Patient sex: M
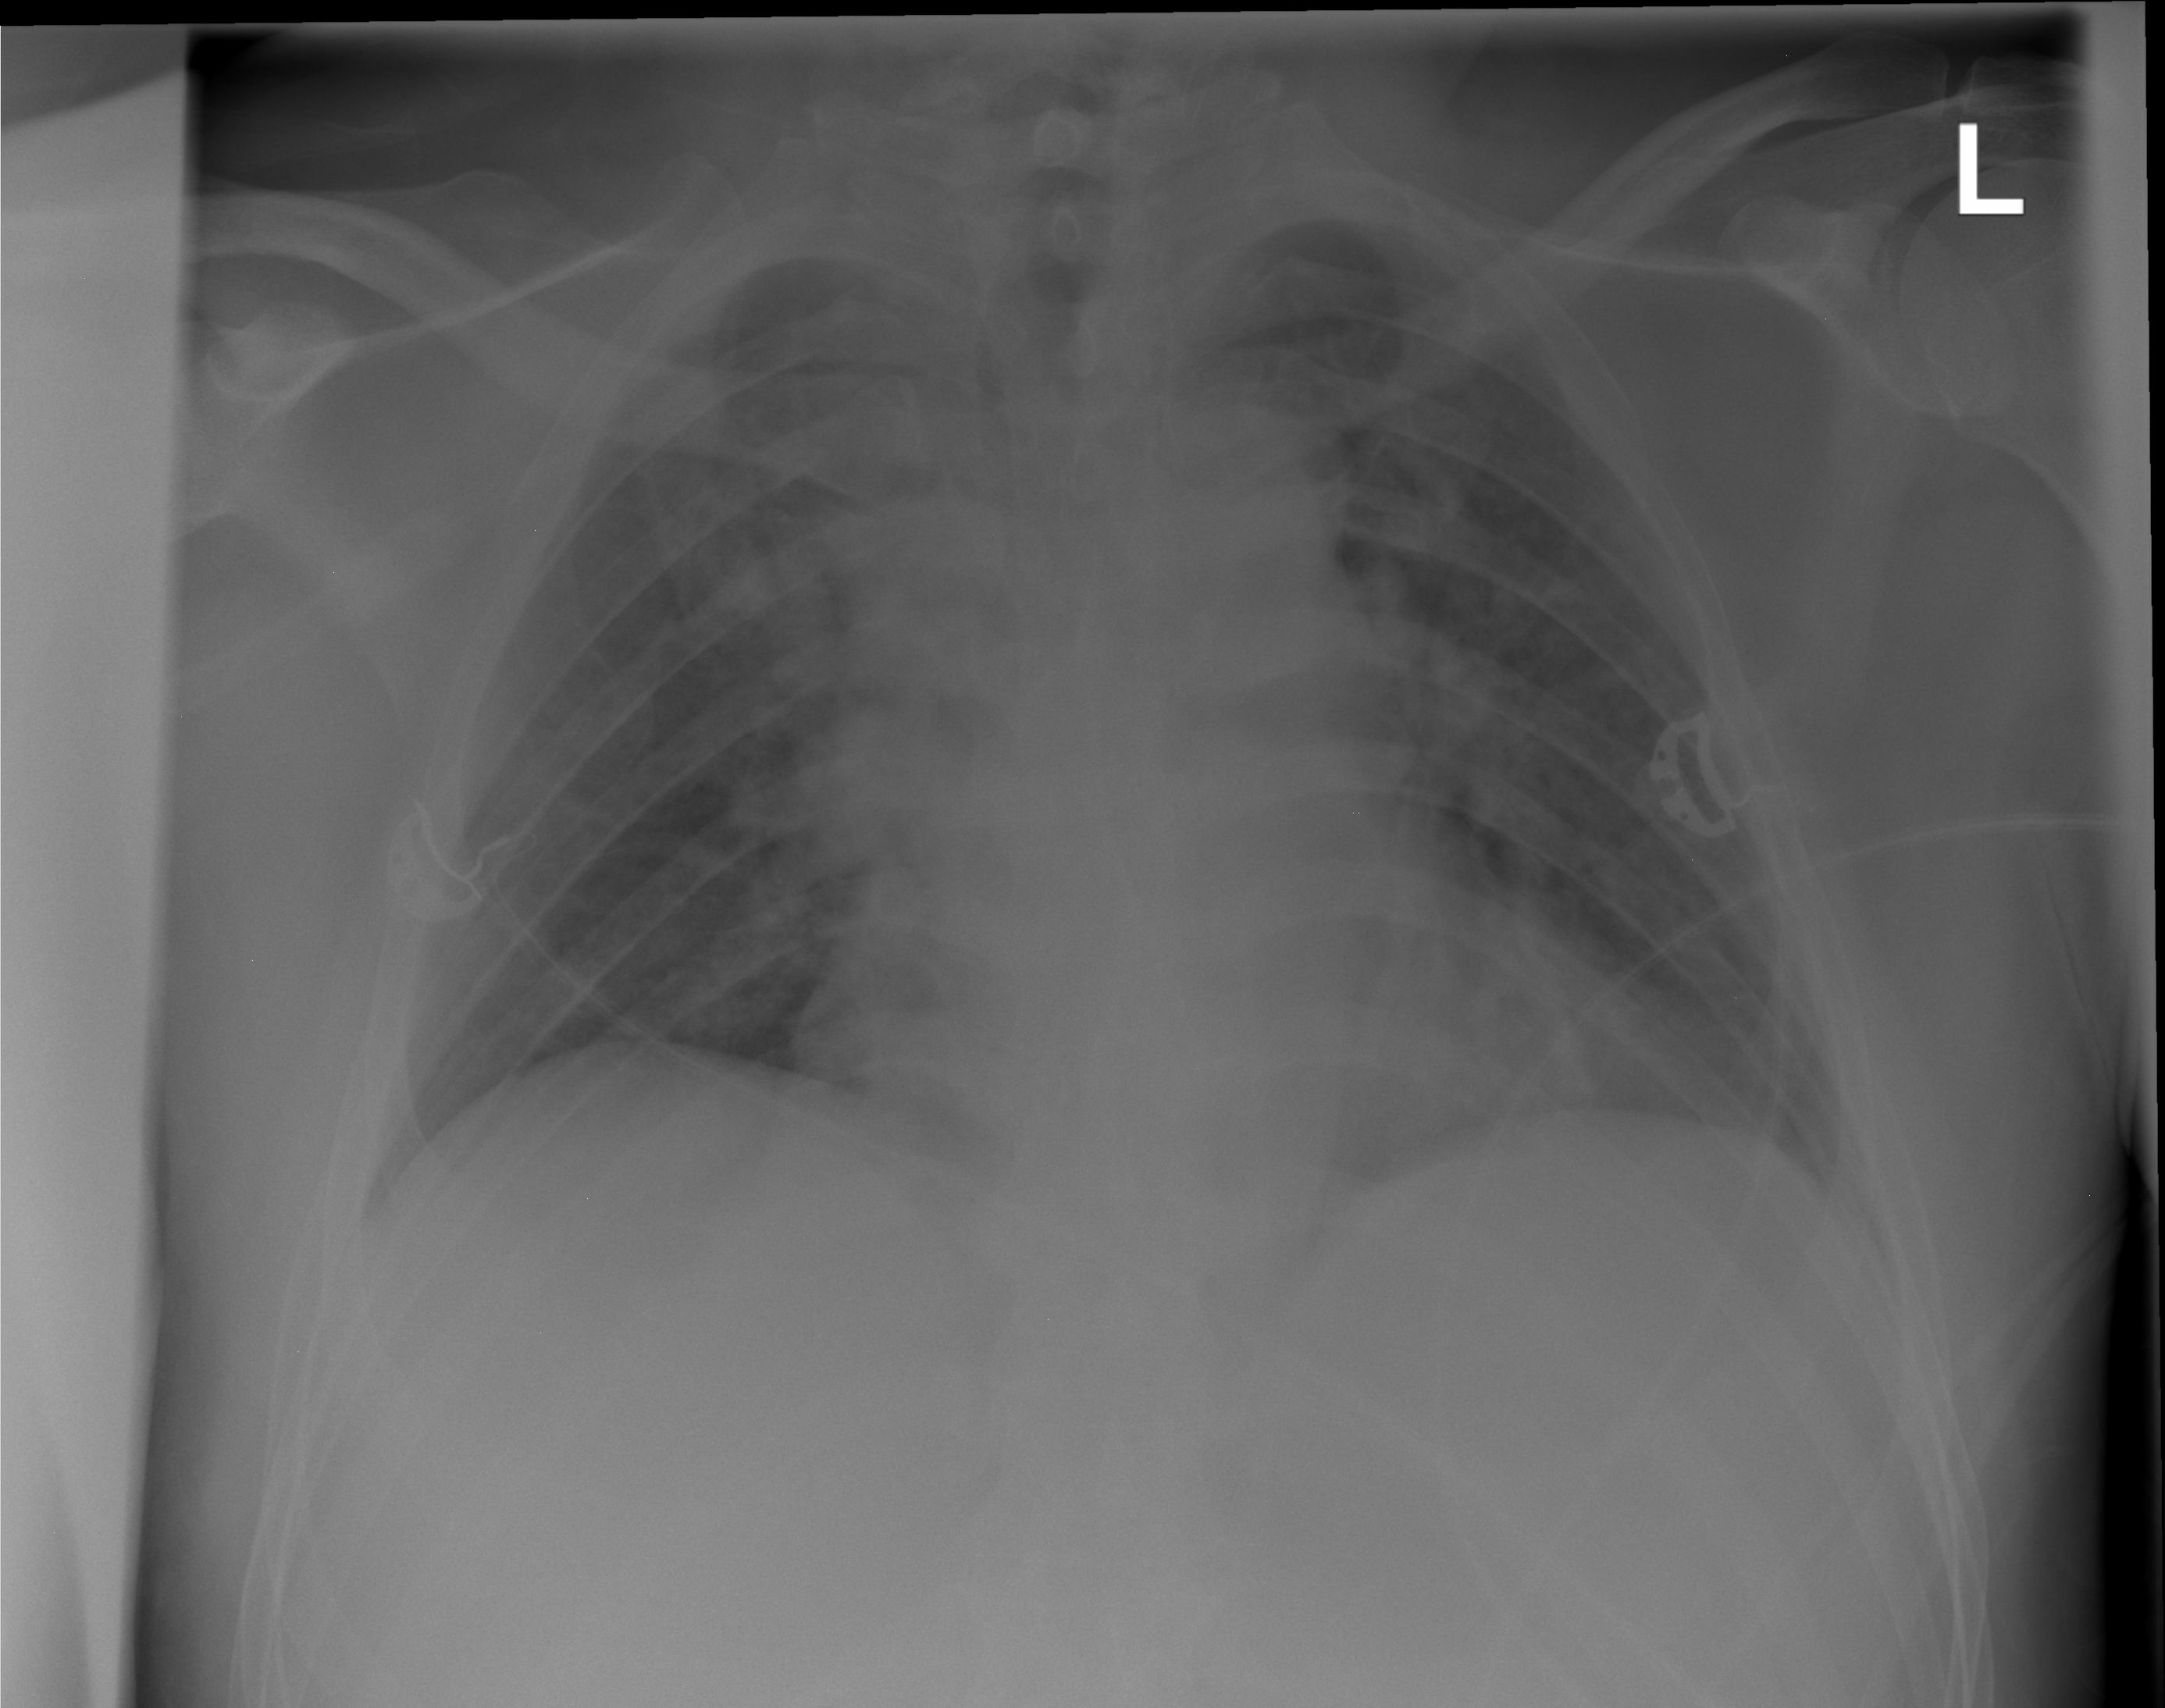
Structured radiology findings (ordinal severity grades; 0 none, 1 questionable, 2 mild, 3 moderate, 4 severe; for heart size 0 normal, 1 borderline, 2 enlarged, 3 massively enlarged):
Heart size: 2
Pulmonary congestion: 2
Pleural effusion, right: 0
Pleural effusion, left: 0
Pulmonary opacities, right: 2
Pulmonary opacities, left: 2
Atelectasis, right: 0
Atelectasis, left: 0